Here is the envelope spectrum of one vibration snapshot from a rolling-element bearing, with each characteristic fault-frequency family marked on the frequency axis. Determine the bearing's health state. Answer with exactly one of: normal, inner_race, outer_race, ball.
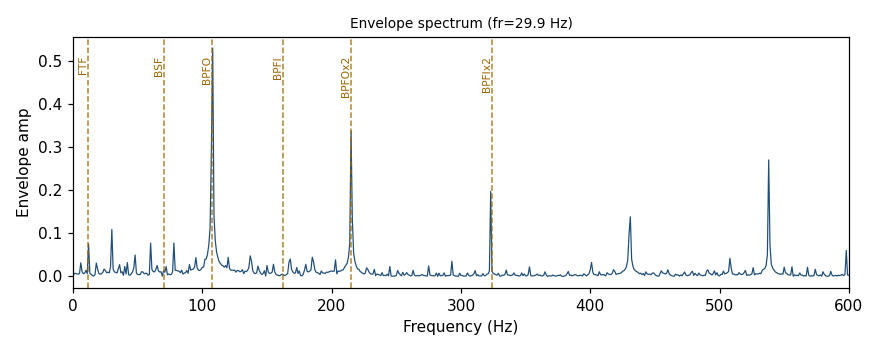
Answer: outer_race